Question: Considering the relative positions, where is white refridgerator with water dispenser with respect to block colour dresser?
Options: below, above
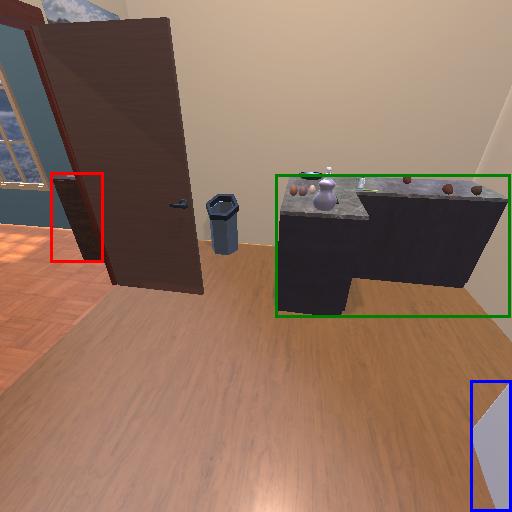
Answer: below